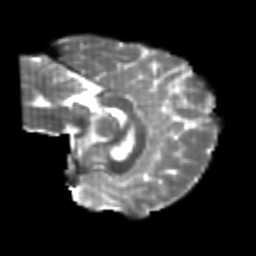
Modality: T2w
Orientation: sagittal
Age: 20
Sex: female
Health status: healthy
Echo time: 0.074 s